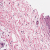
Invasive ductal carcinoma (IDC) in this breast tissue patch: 0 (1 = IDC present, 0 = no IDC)